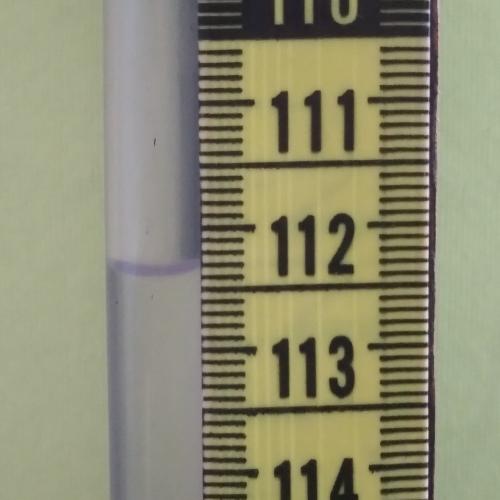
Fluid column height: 112.3 cm